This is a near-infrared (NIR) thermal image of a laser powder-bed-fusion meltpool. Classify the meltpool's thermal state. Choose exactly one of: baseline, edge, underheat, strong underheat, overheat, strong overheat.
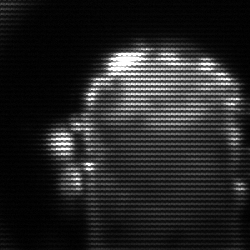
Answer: baseline